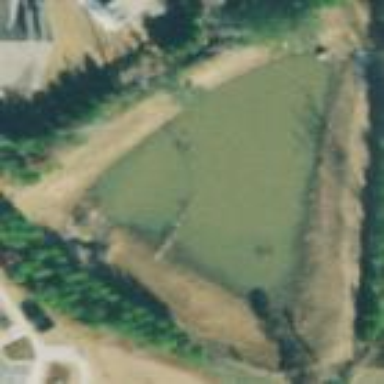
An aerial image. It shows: Retention basin filled with water.